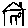
Label: house